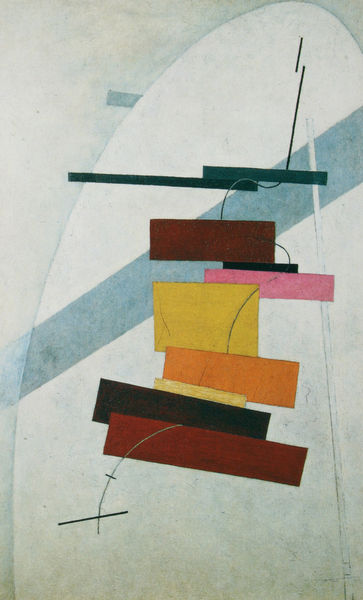
Künstler: El Lissitskij
Standort: Venedig
Institution: Peggy Guggenheim Collection
Schlagwörter: blau, dunkel, schatten, weiß, gelb, grün, kubismus, braun, bunt, grau, hell, orange, schwarz, zeichnung, rot, band, öl, rosa, oval, rund, turm, hellblau, bogen, moderne, russland, abstrakt, farben, modern, formen, lila, linien, treppe, gerade, striche, rechtecke, pink, rechteck, linie, gebogen, strich, schraffiert, quadrate, geometrisch, quader, stapel, geometrie, viereck, vierecke, klee, kandinsky, klassisch, russisch, abschnitte, geschlängelt, angedeutet, malewitsch, abstrakte kunst, kunst der moderne, ungerade, unterteilt, bausteine, konstruktivistisch, angedeuteter schatten, el lissitzky, gekb, kostruktivismus